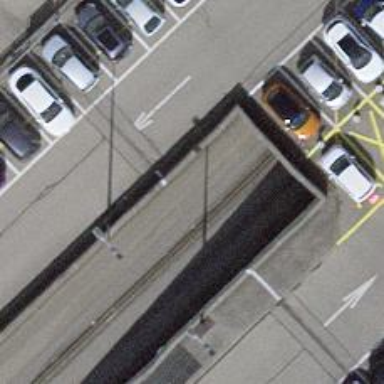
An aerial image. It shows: Parking entrance.